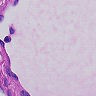
Metastatic tissue present: no